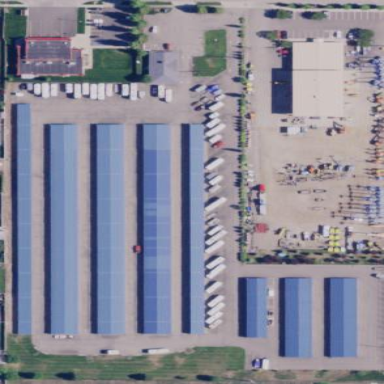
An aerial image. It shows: Commercial area with storage rental shop.